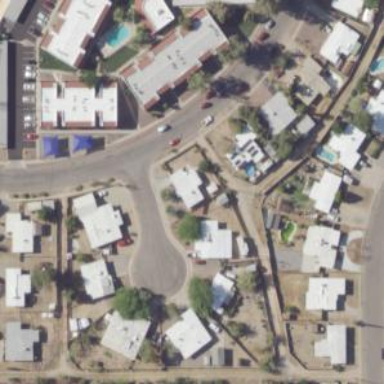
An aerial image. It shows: Alley classified as service road.